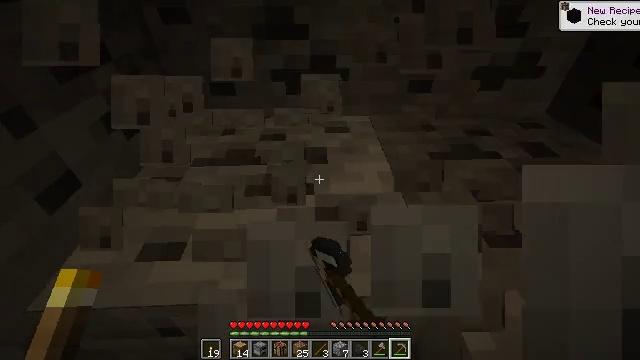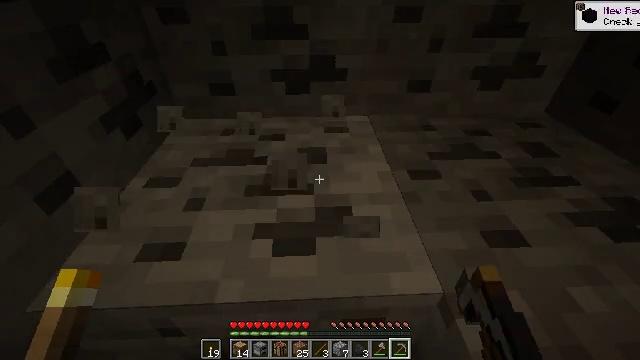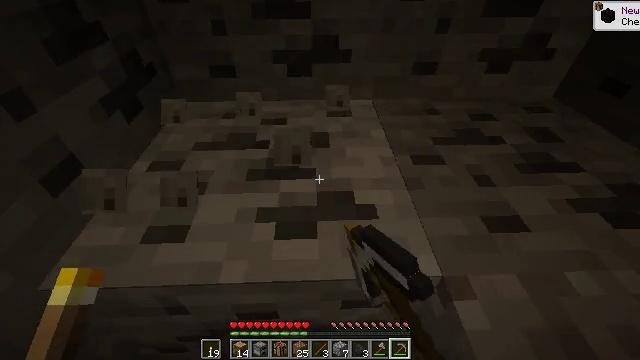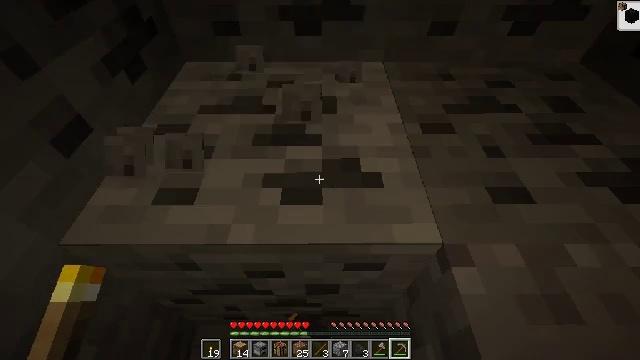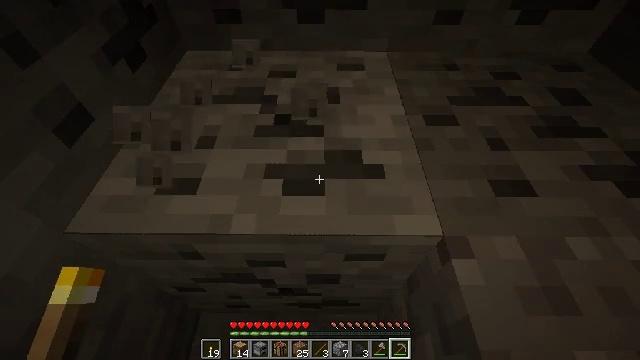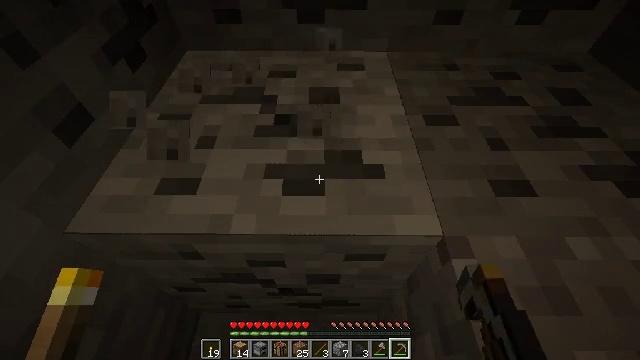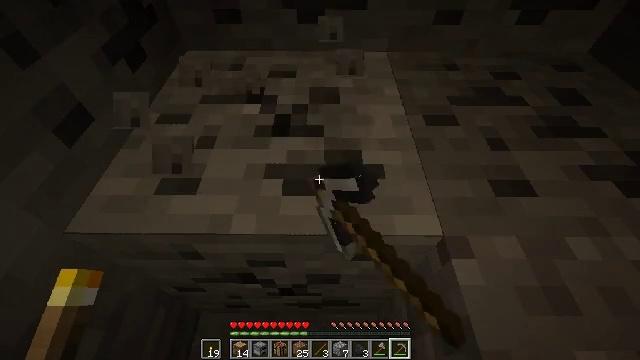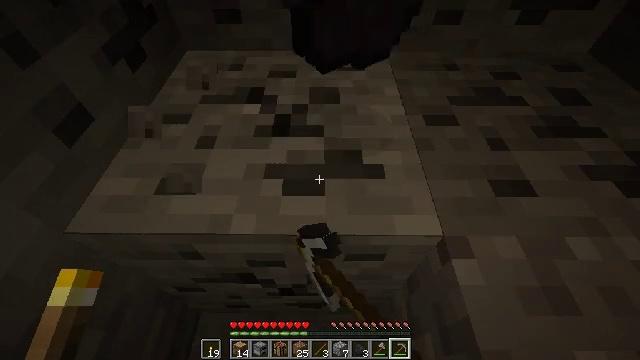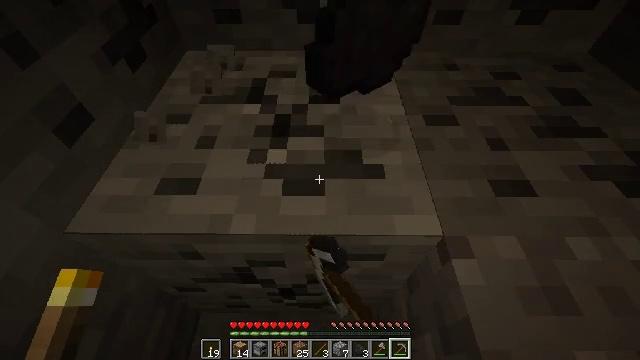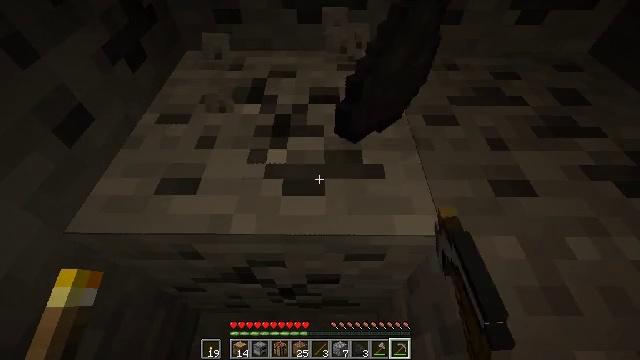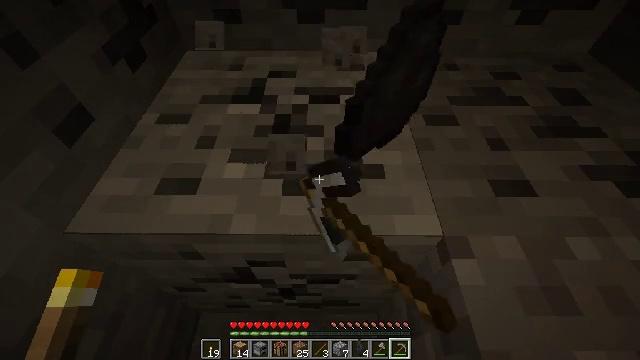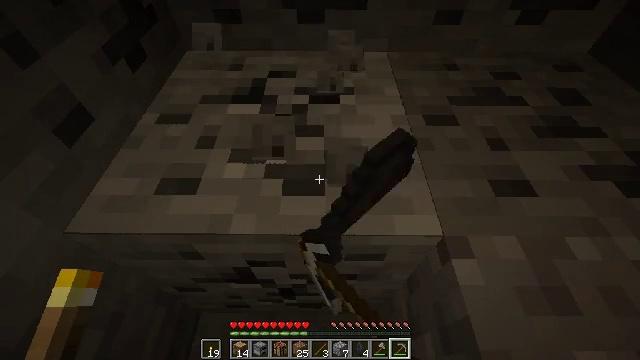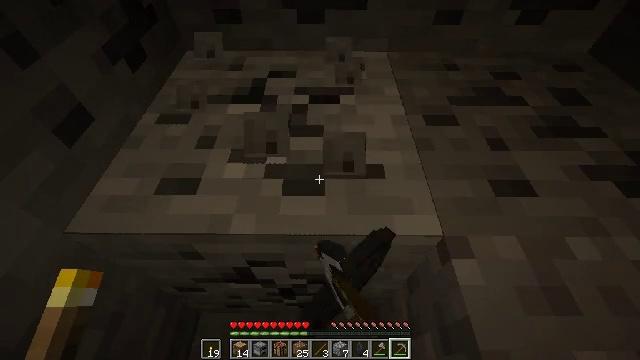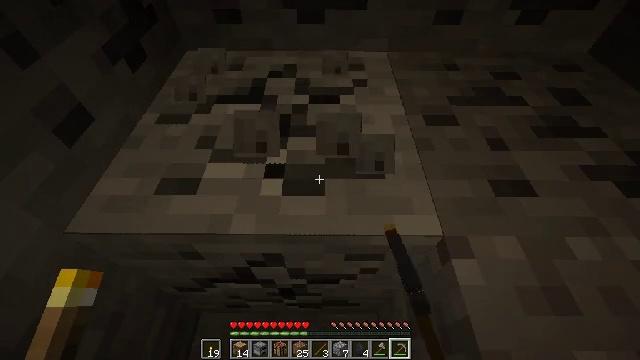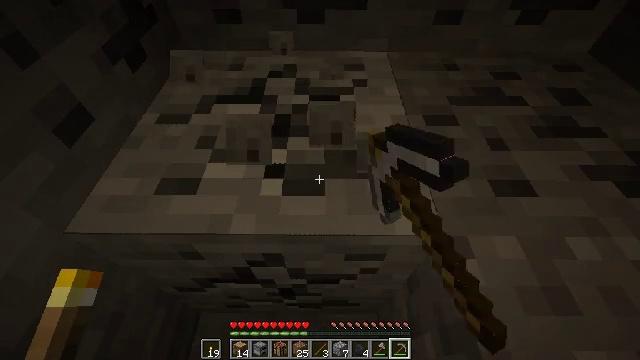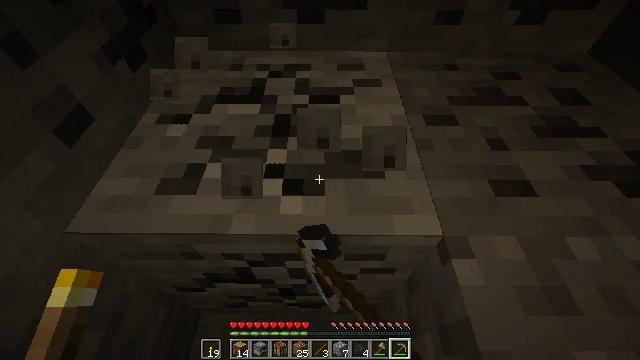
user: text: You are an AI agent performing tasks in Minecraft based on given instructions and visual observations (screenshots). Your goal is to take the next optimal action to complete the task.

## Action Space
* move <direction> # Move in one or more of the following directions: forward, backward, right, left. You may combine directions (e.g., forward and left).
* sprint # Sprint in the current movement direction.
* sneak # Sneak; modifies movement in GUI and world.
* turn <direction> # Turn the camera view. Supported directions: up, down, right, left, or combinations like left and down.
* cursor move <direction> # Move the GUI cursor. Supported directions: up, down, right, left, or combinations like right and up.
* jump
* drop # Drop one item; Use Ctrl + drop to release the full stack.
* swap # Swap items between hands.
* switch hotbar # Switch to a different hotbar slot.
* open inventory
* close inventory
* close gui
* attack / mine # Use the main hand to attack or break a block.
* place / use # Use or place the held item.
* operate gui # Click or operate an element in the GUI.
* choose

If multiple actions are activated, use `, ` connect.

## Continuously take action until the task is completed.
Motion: motion action
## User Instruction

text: Extract coal from the ore block.
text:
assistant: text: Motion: attack / mine
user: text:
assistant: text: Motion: turn down, attack / mine
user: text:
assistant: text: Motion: turn left and down, attack / mine
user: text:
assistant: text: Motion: turn down, attack / mine
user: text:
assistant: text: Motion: attack / mine
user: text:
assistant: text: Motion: attack / mine
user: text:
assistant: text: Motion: attack / mine
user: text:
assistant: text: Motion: attack / mine
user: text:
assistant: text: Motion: attack / mine
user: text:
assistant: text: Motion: attack / mine
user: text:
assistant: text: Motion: attack / mine
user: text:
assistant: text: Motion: attack / mine
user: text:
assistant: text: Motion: attack / mine
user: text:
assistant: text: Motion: attack / mine
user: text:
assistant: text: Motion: attack / mine
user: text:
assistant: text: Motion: attack / mine
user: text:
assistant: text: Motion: attack / mine
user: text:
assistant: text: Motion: attack / mine
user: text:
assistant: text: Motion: attack / mine
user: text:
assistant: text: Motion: attack / mine
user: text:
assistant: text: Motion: attack / mine
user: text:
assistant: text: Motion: turn right, attack / mine
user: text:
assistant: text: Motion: turn right and up, attack / mine
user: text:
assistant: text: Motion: turn right and up, attack / mine
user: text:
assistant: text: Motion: turn right and up, attack / mine
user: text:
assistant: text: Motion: turn right, attack / mine
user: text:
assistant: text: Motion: attack / mine
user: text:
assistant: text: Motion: attack / mine
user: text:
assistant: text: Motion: attack / mine
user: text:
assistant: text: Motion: attack / mine